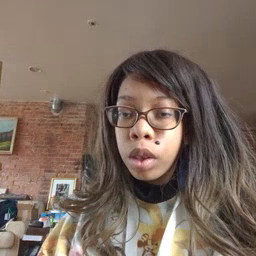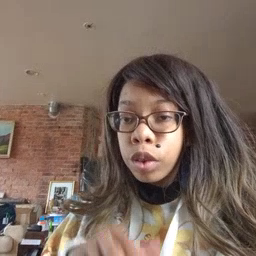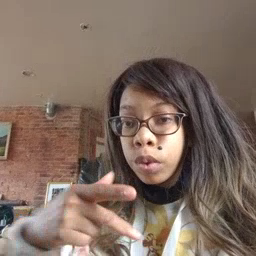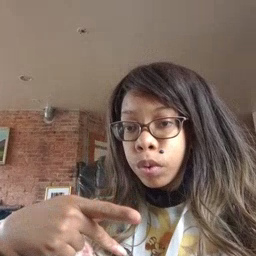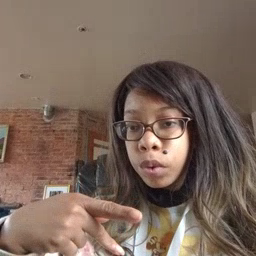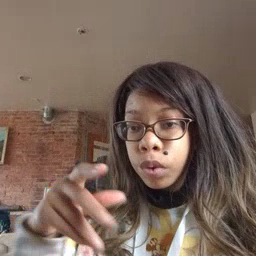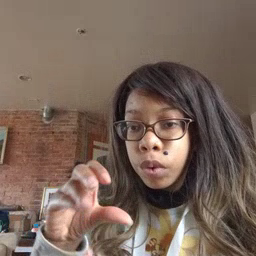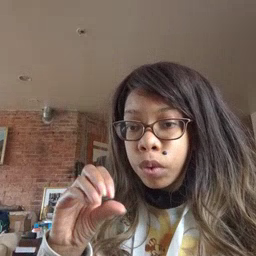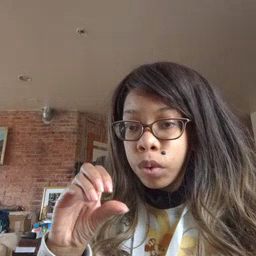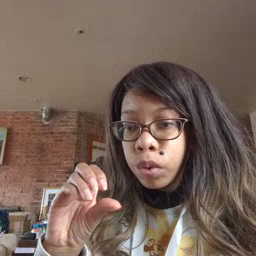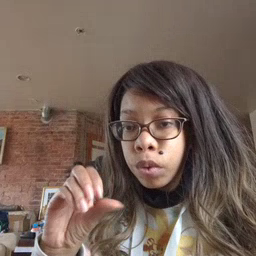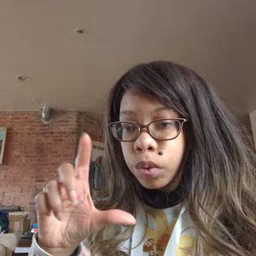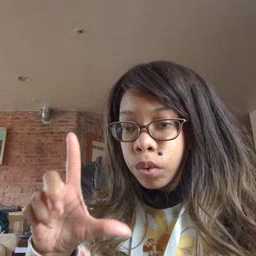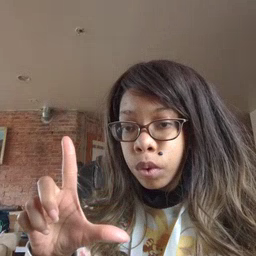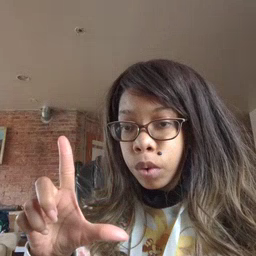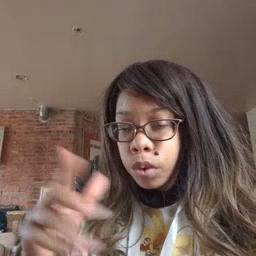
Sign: pool